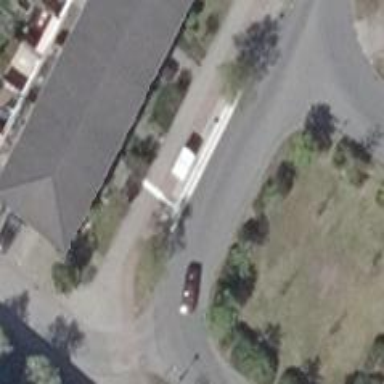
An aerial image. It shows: Platform for public transport with shelter.